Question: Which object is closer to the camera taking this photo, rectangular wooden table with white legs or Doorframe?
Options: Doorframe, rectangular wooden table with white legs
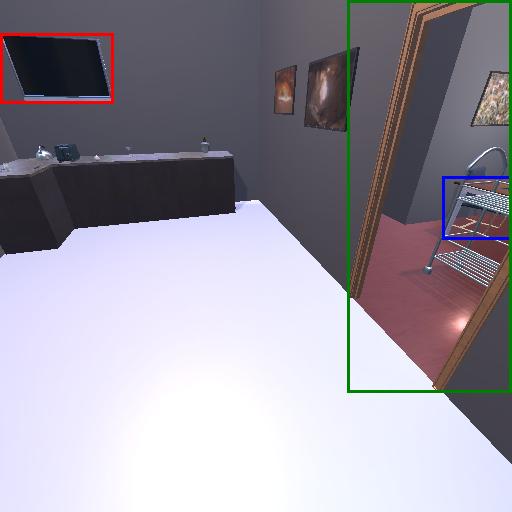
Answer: Doorframe